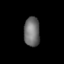
Tissue: lung
Cell type: T cells
Senescence score: 0.2243
Nuclear area (px): 460
Mean DAPI intensity: 110.163